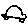
Label: car